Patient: sex M, age 64
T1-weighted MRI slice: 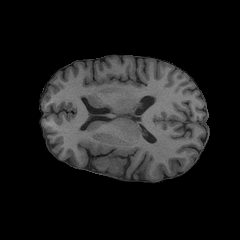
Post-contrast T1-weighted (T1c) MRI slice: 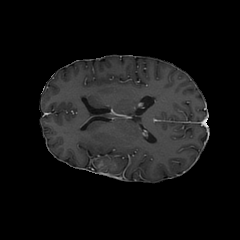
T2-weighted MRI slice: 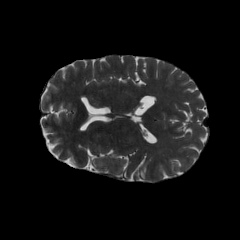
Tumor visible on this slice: yes
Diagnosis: Glioblastoma, IDH-wildtype
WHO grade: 4